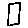
Label: square